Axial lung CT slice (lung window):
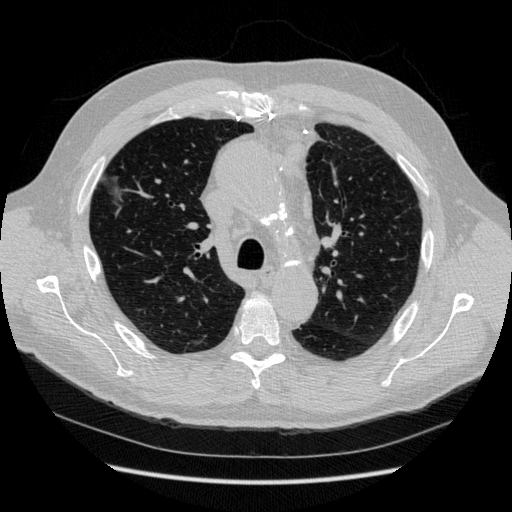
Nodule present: yes
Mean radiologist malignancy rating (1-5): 3